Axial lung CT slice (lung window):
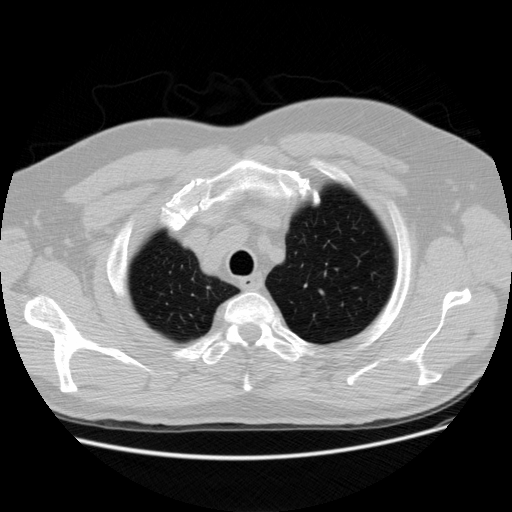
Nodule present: no